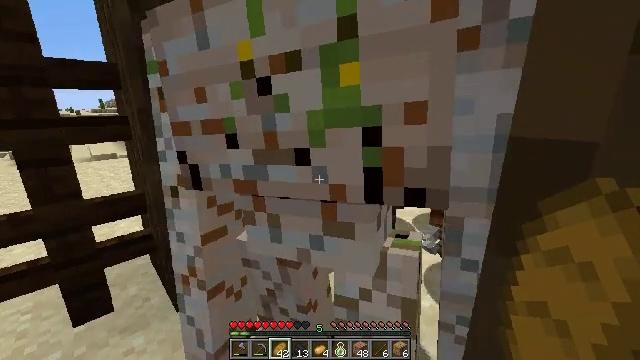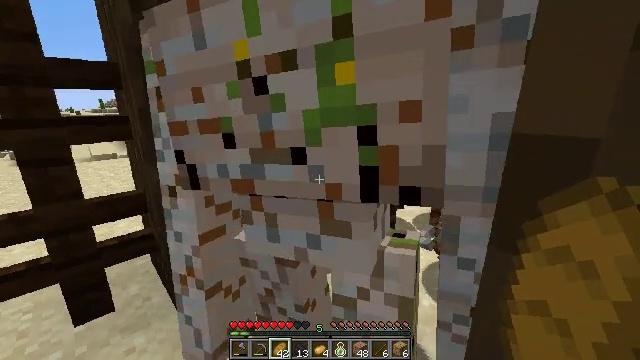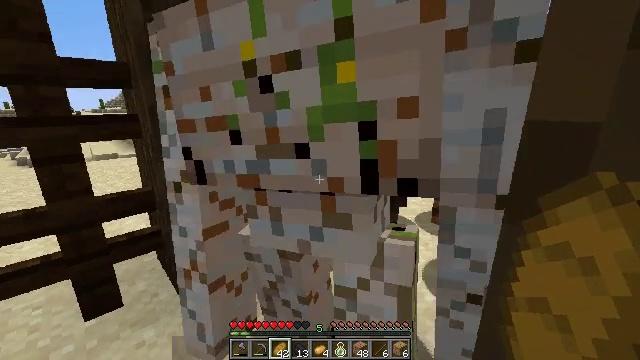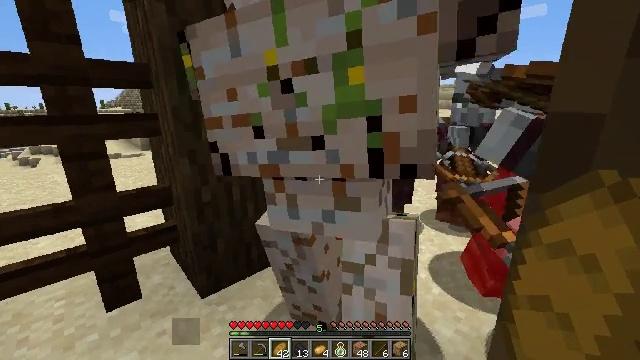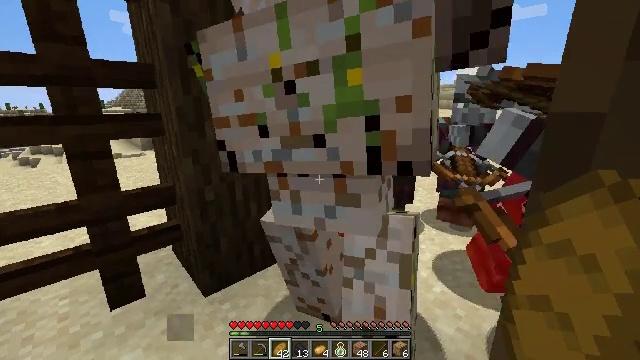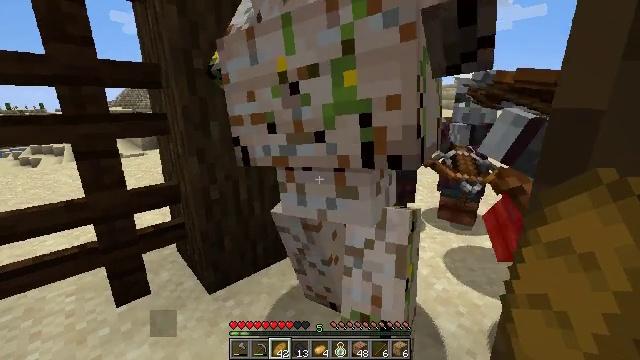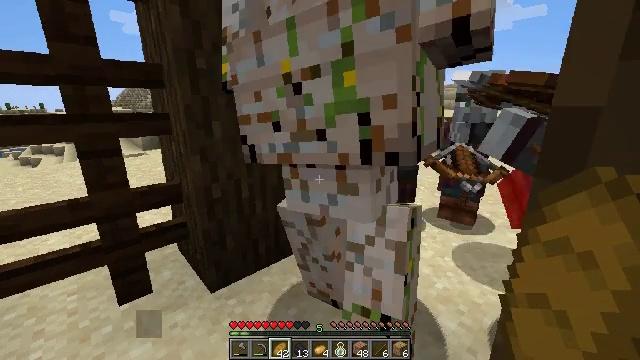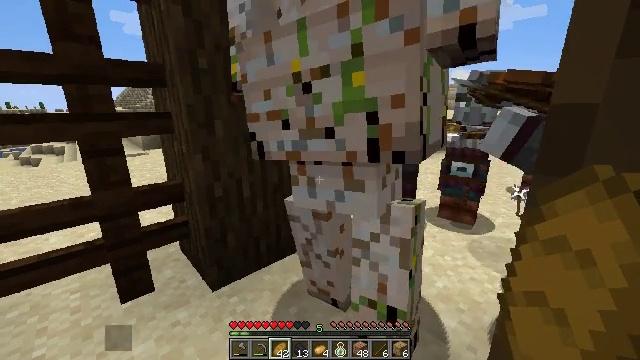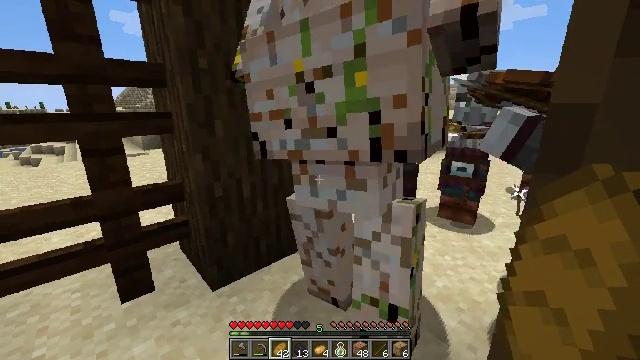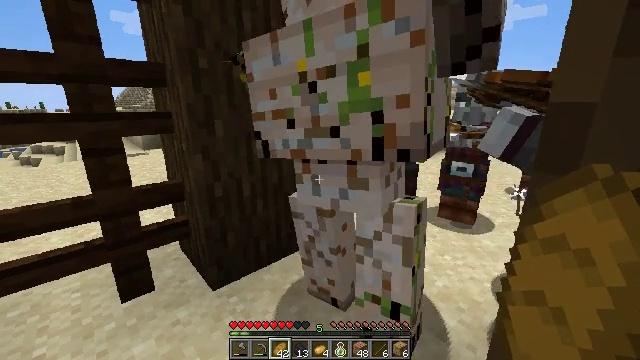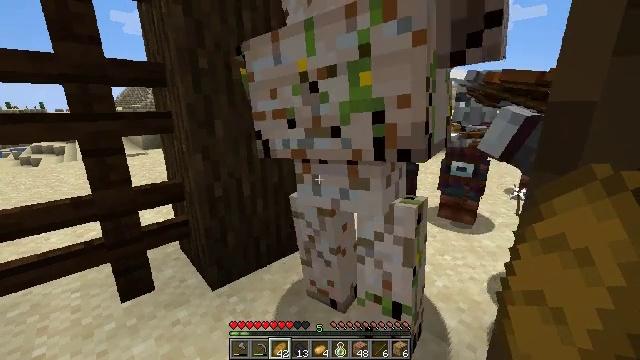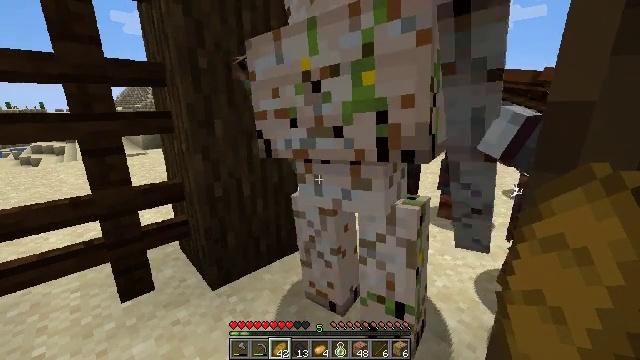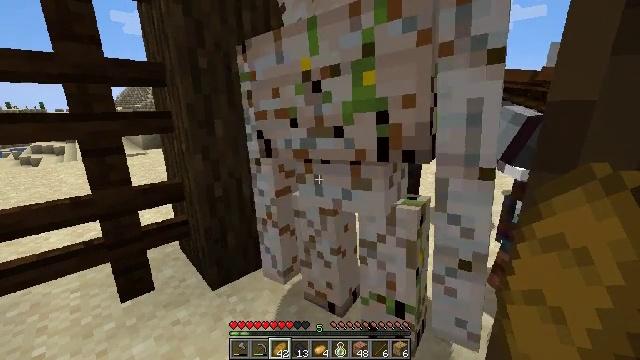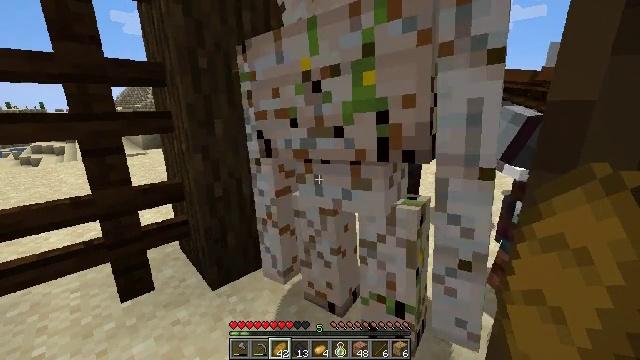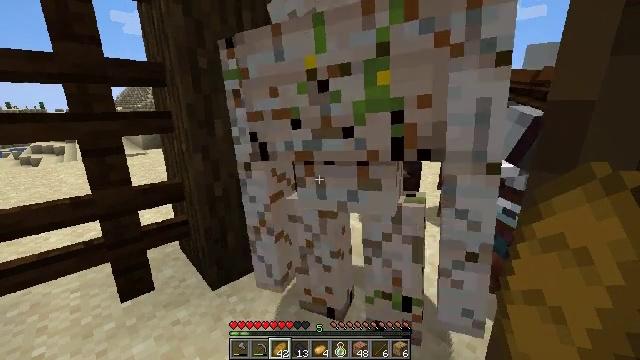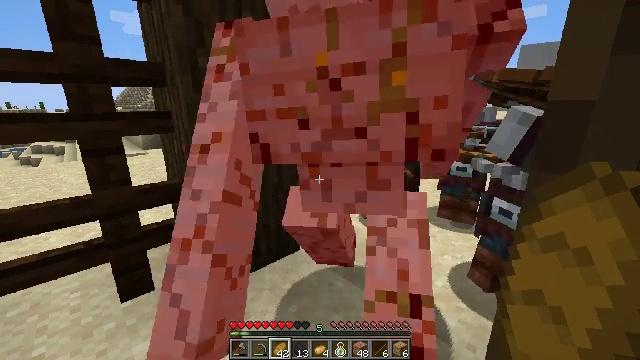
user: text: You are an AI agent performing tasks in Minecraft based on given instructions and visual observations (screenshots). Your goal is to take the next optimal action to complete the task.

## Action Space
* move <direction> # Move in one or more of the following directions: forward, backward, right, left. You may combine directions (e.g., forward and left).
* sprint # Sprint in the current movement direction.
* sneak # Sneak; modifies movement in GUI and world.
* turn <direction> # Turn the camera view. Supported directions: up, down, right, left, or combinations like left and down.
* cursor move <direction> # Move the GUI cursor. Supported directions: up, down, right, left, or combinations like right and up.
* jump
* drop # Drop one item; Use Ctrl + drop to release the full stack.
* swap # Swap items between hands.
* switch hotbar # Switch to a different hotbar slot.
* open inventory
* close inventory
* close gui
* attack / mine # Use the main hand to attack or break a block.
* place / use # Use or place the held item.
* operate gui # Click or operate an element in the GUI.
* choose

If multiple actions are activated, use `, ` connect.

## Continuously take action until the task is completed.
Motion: motion action
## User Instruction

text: Gather materials from the dark oak fence.
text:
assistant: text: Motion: no_op
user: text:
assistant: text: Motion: no_op
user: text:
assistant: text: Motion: no_op
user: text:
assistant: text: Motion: no_op
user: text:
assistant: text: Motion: no_op
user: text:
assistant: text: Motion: no_op
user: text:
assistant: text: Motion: no_op
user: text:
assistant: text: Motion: no_op
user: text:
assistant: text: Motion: no_op
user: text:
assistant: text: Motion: no_op
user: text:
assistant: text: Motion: no_op
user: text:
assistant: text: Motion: no_op
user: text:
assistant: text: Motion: no_op
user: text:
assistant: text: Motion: no_op
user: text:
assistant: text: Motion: no_op
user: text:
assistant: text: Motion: no_op
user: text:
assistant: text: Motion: no_op
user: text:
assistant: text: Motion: no_op
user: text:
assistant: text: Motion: no_op
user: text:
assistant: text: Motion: no_op
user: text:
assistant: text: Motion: no_op
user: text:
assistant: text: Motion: no_op
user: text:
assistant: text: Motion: no_op
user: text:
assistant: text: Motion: no_op
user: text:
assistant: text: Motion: no_op
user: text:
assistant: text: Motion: no_op
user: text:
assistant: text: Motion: no_op
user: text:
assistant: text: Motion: no_op
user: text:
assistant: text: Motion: no_op
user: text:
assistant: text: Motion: no_op